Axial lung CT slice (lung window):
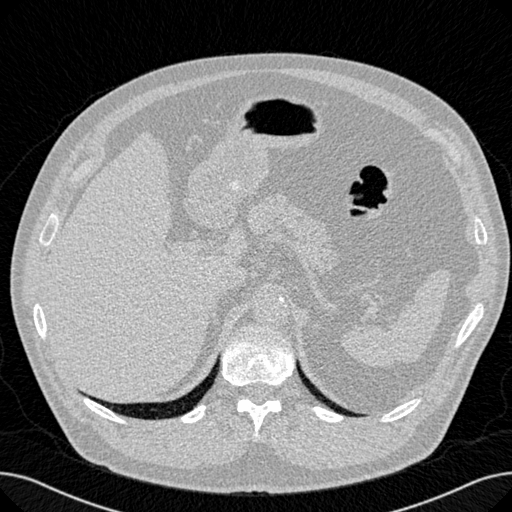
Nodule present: no